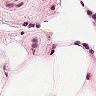
Metastatic tissue present: no